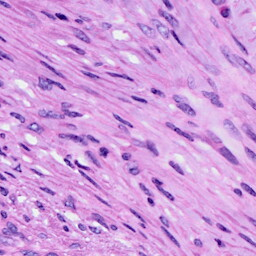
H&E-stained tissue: Ovarian